Question: The output should look like this: 1,2,4,8,16,32, etc all the way to 1 million. My code right now is :
'''
for i in range(1, <PHONE>, i**2):
print(i)
'''
However, I keep getting errors.

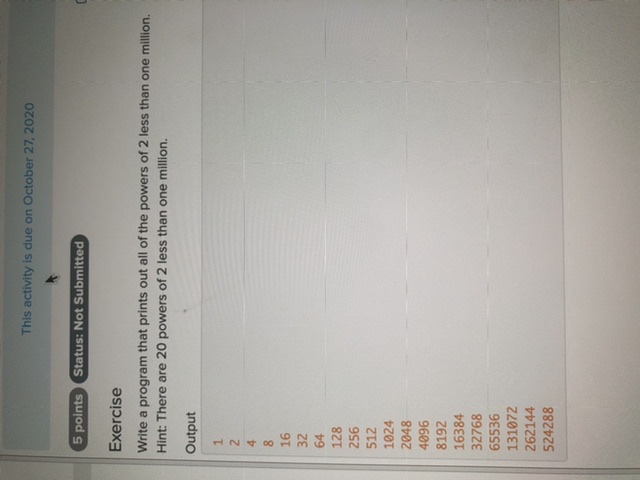
Answer: You are given a hint that the numbers are less than 20, so no need to have an infinite loop. Just run a loop 20 times.
'''
for i in range(20):
print(2**i) # from 1 till 524288
'''